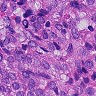
Metastatic tissue present: yes